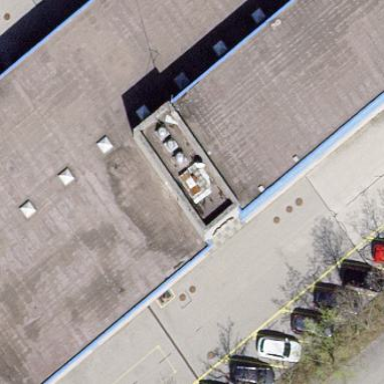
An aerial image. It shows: Industrial building.